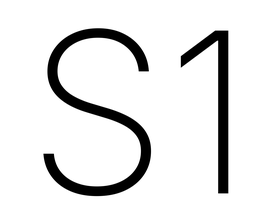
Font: Inter_ExtraLight